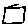
Label: square